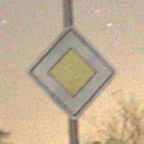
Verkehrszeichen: Vorfahrtsstrasse
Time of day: Night
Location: Outdoor (Nature)
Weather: Clear
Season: NotSpecified
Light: Natural